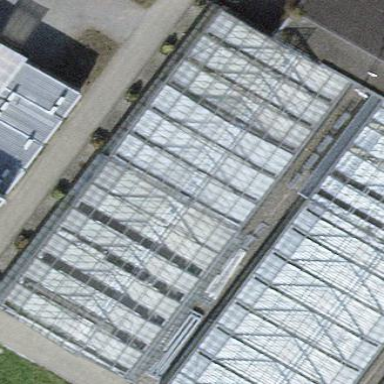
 where plants are grown under controlled conditions."